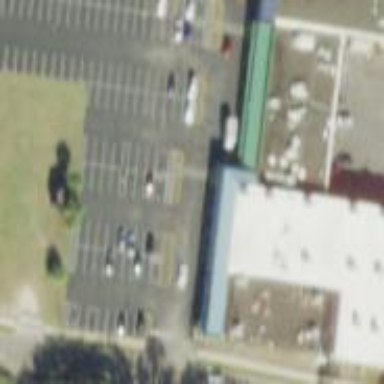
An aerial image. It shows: Cinema building.